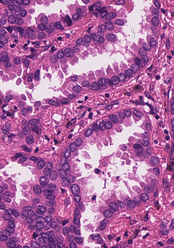
Tumor epithelial tissue: yes
Tumor-associated stroma tissue: yes
Normal tissue: no